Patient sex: F
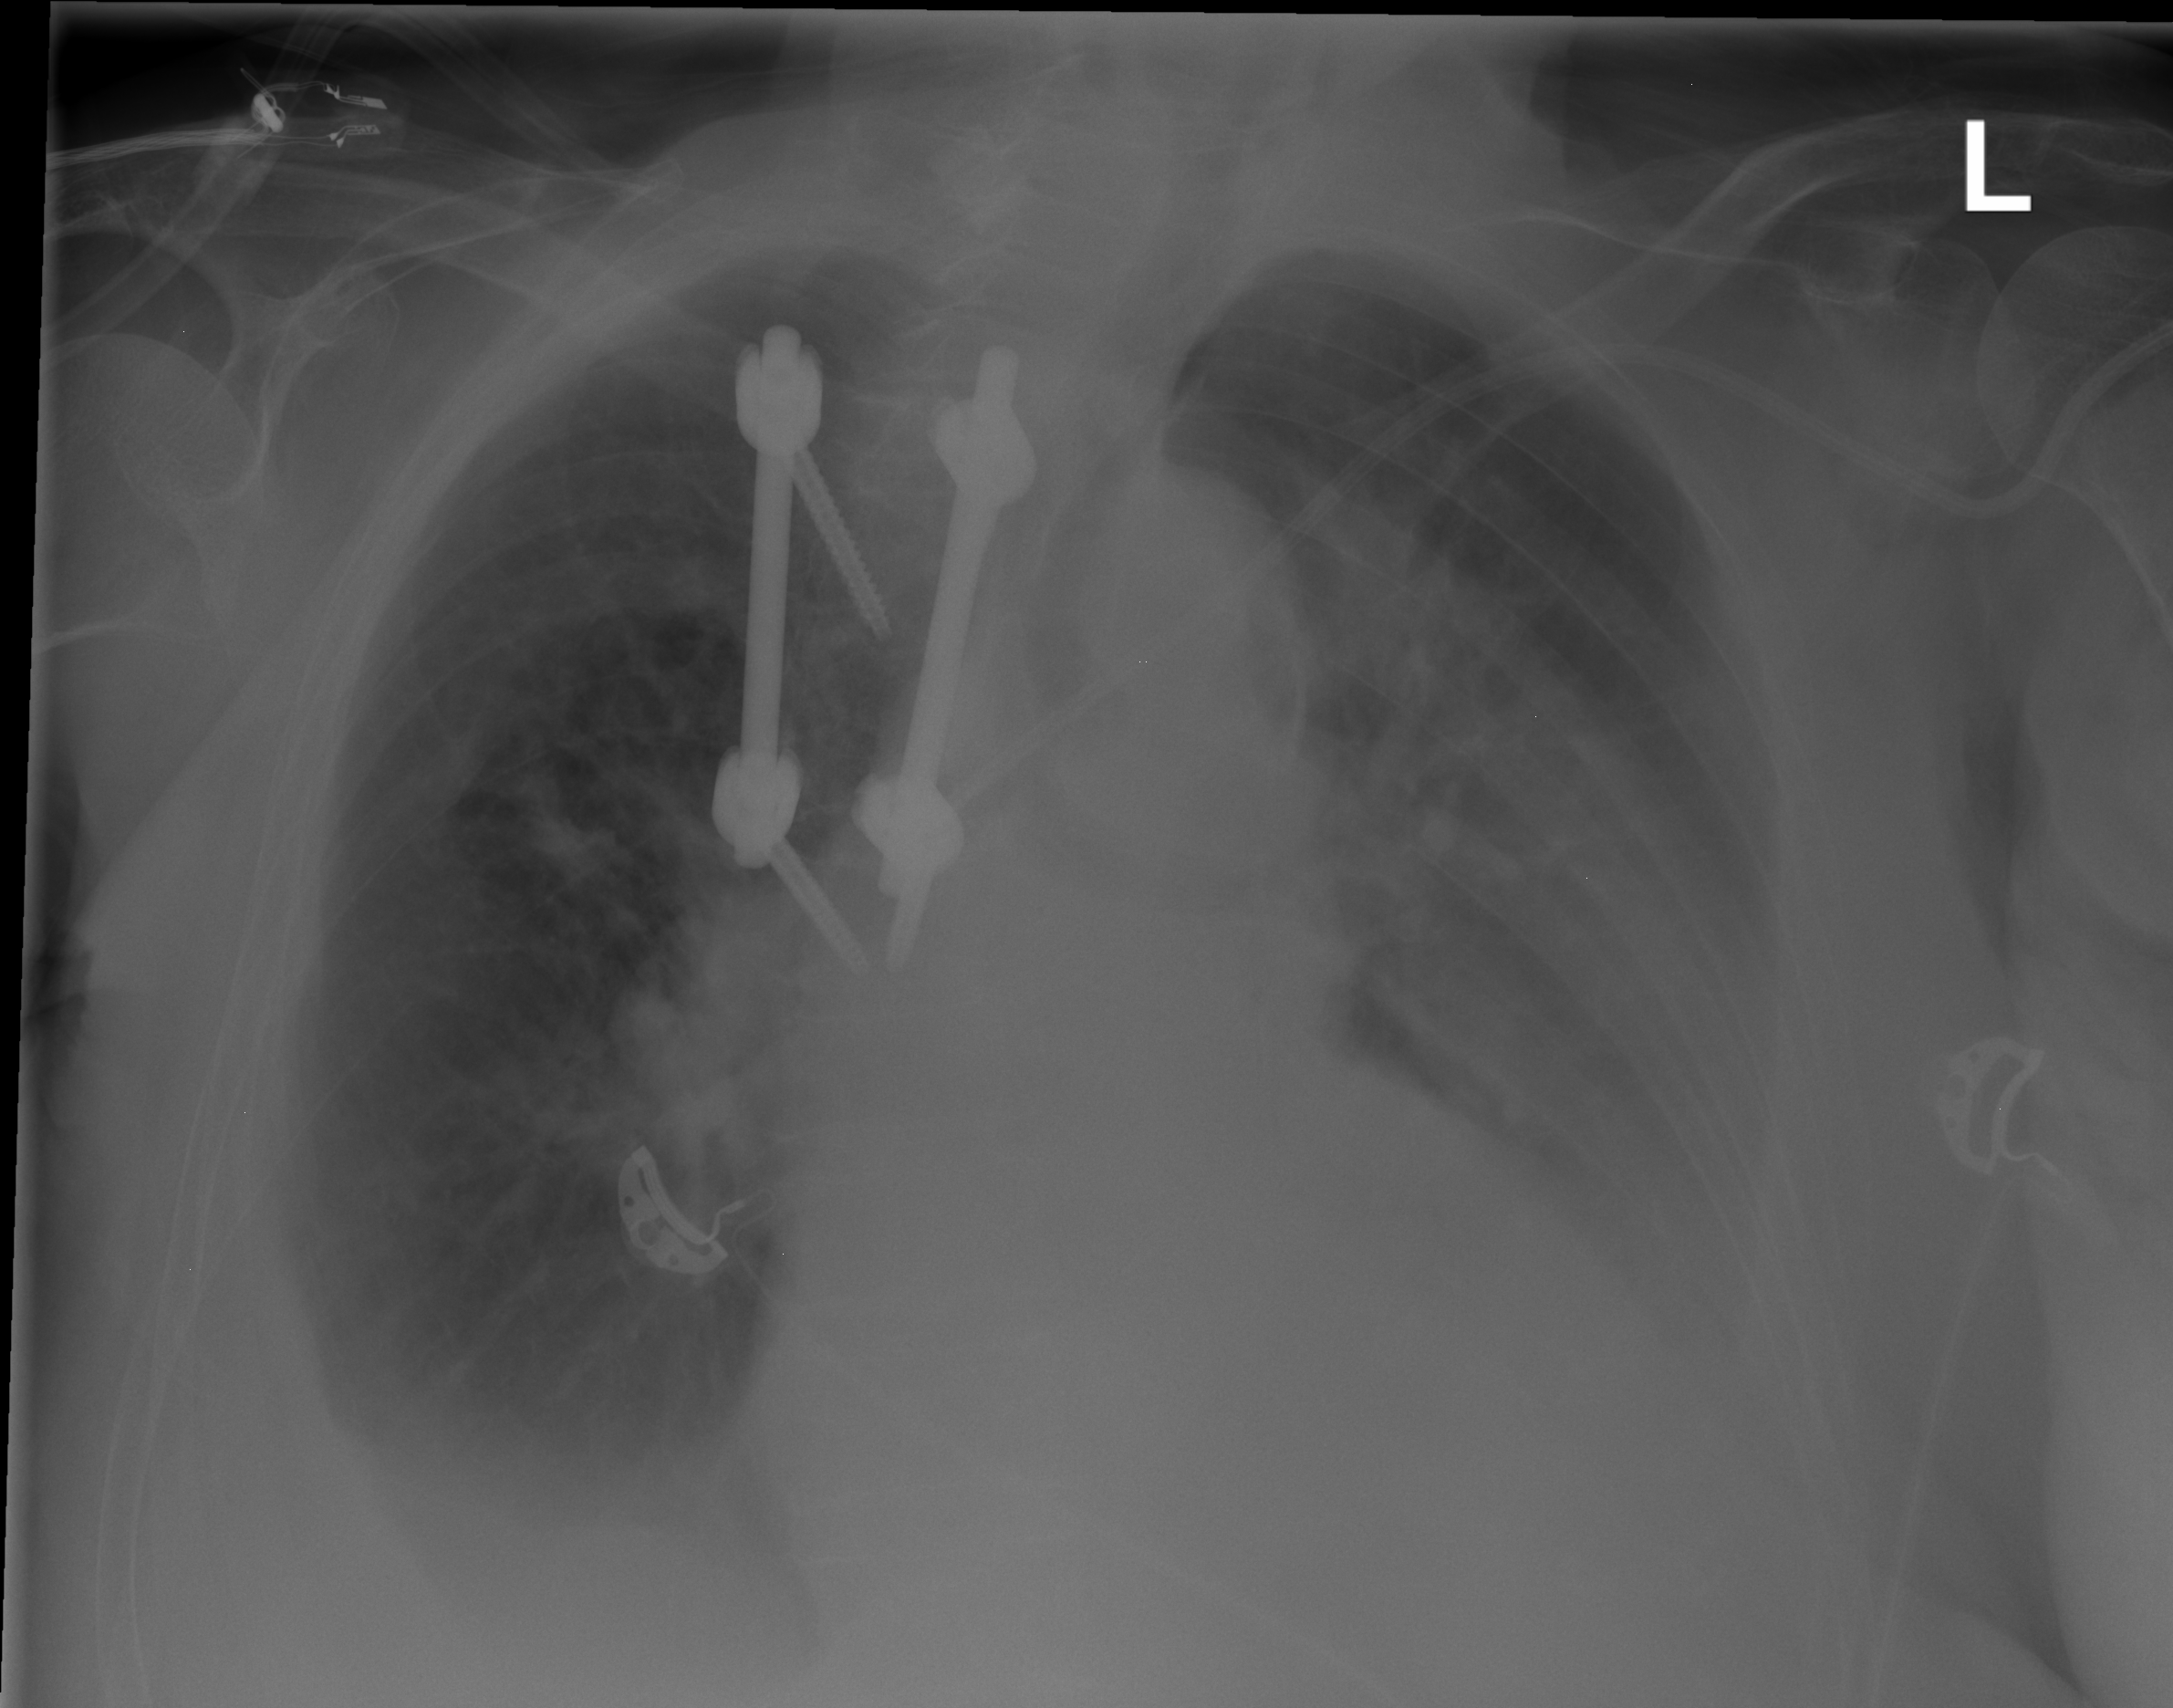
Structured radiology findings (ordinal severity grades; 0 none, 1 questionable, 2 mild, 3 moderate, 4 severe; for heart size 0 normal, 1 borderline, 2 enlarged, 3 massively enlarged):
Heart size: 1
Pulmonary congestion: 2
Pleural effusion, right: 2
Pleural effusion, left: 2
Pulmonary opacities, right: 2
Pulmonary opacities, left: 3
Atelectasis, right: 2
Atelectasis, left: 2